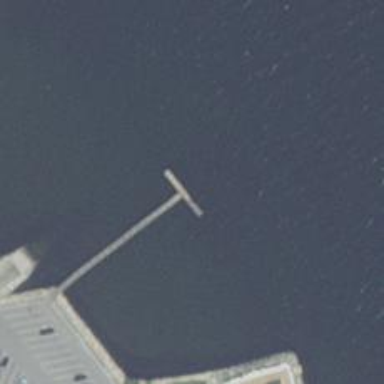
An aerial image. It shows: Man-made pier.